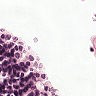
Metastatic tissue present: no